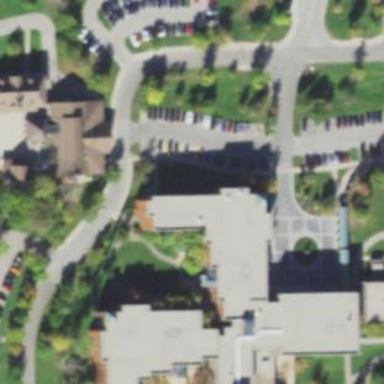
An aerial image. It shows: Hospital building.